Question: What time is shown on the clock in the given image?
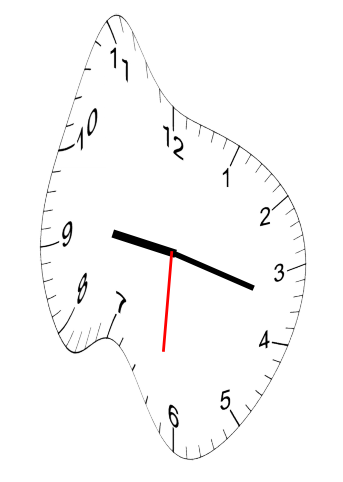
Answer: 09:17:31